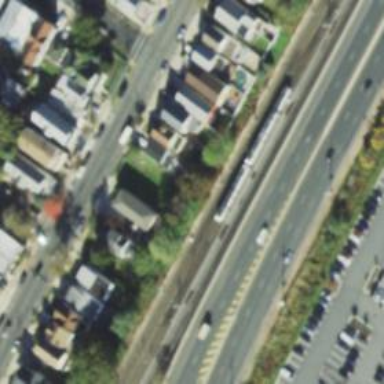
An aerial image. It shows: Light rail railway with electrified contact line.